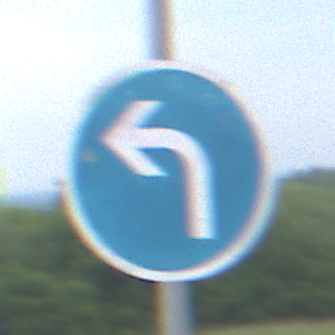
Verkehrszeichen: VorgeschriebeneFahrtrichtungLinks
Umgebung: Outdoor, RoadRail
Tageszeit: Midday
Wetter: PartlyCloudy
Licht: Natural
Jahreszeit: NotSpecified
Kontrast: LowContrast